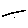
Label: line